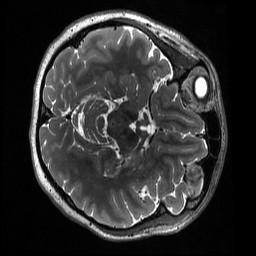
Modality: T2w
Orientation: axial
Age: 24
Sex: female